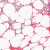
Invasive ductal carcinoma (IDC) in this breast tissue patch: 0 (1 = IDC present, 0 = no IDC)